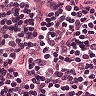
Metastatic tissue present: no